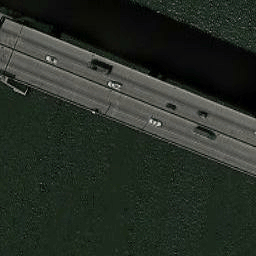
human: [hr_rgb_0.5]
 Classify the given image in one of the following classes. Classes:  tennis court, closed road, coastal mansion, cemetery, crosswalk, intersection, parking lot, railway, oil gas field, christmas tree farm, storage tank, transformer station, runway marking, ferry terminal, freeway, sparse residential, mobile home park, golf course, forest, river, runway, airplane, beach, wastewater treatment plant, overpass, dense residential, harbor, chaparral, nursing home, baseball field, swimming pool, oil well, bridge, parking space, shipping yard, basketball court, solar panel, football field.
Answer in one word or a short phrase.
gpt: bridge